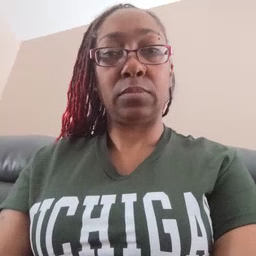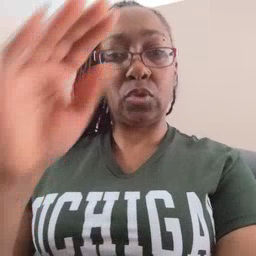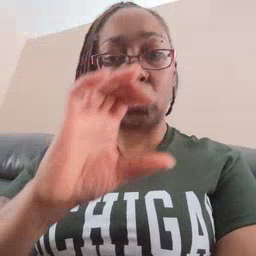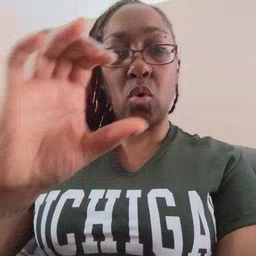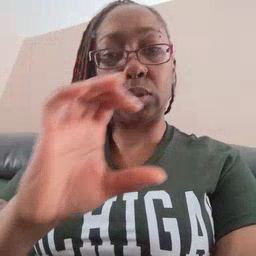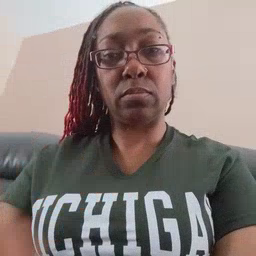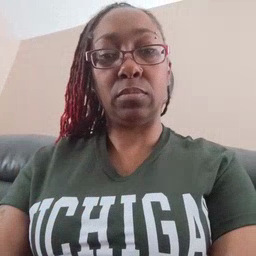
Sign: chocolate